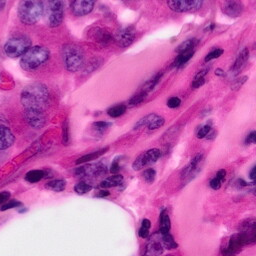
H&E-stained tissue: Pancreatic